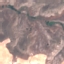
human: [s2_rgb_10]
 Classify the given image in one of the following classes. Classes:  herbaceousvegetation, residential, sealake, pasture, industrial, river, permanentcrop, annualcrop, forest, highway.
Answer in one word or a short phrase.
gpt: HerbaceousVegetation